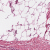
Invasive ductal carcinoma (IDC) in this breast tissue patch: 0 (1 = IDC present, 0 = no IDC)